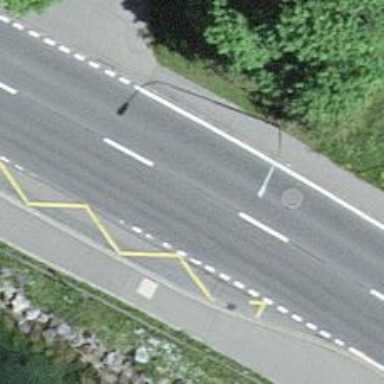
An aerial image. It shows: Bus stop with stop position for public transport.